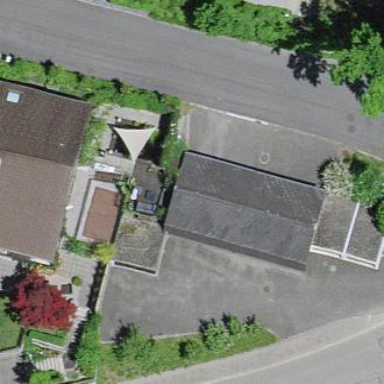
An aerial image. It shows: Garage building.